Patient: sex M, age 61
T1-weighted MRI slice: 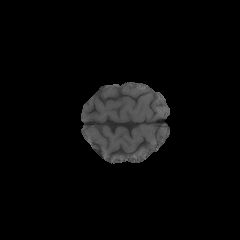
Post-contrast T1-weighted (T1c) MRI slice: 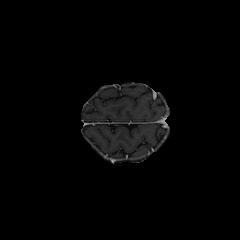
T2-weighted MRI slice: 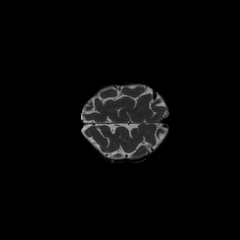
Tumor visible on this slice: no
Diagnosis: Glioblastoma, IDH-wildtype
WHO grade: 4